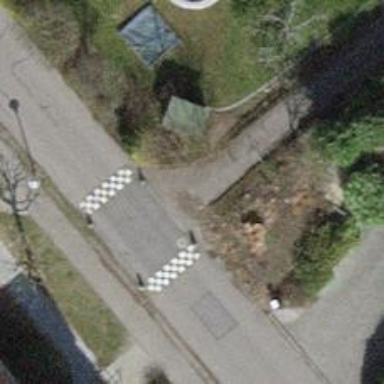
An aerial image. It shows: Cycle barrier.